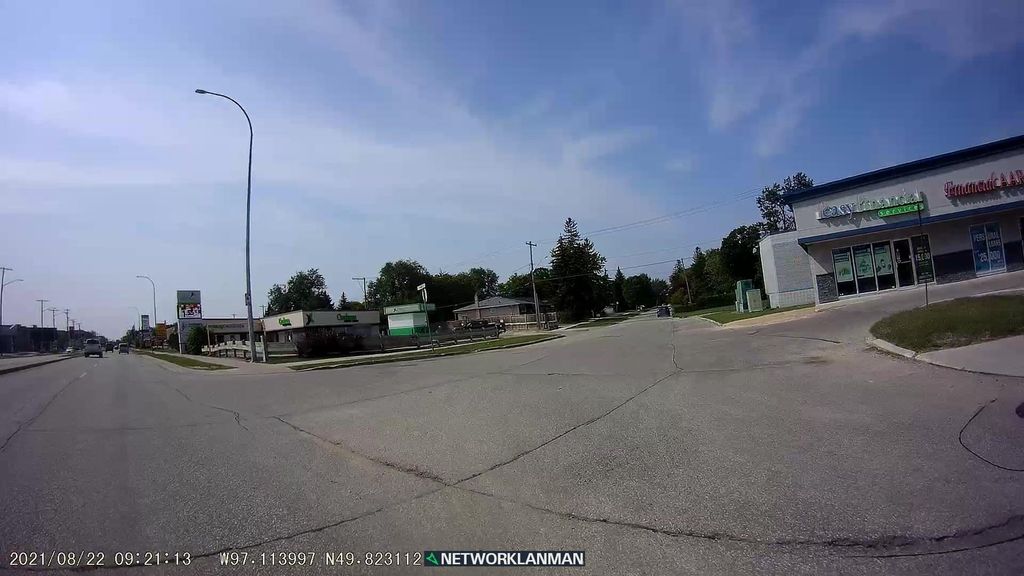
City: winnipeg